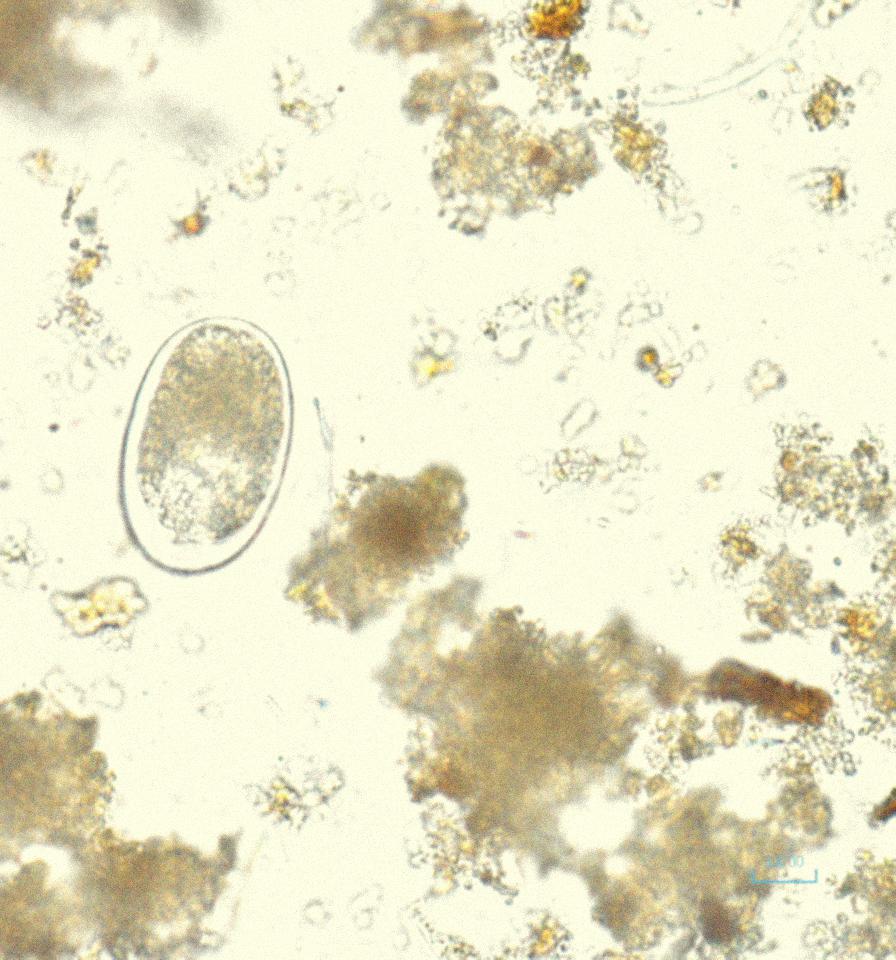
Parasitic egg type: Hookworm egg